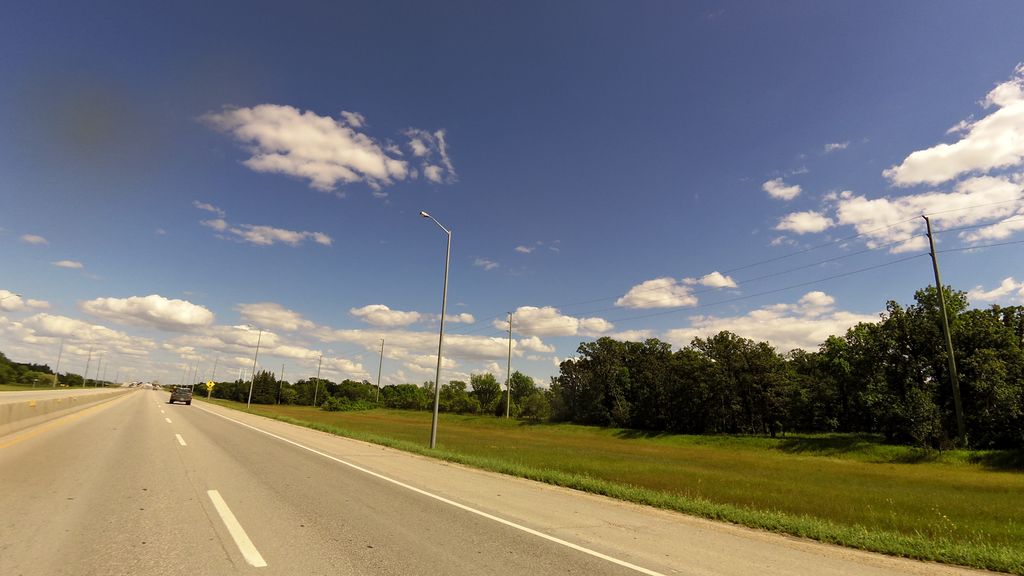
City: winnipeg